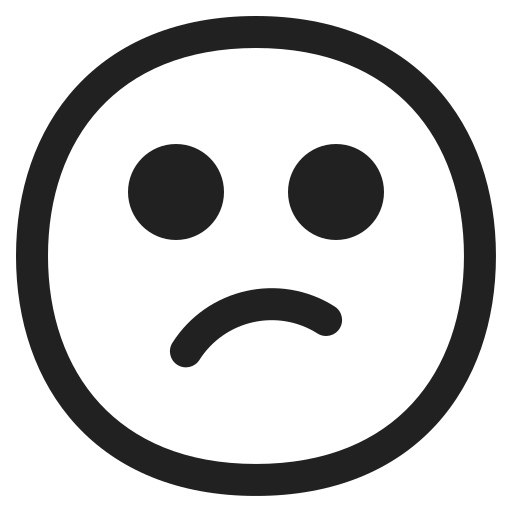
confused face high contrast